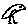
Label: bird